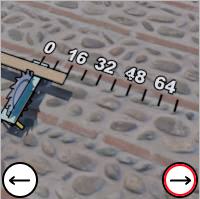
Task: length
Answer: 16
First scale value: 16.0